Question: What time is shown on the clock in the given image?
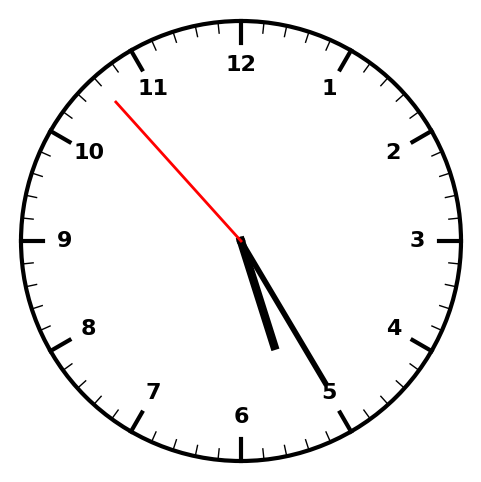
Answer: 05:24:53